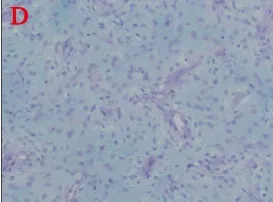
(B-E) Under the microscope, the tumor was composed of dense and sparse cells, the tumor cells were spindle-shaped, with poorly defined cell boundaries, pale cytoplasm, long oval nuclei, obvious anisotropy, easy-to-see nuclear schizophrenia, and mucus-like stroma in the sparse cell area. Some of the cells are rich in cytoplasm and reddish stained, and the nuclei were biased to one side.
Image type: pathology (immunostaining)